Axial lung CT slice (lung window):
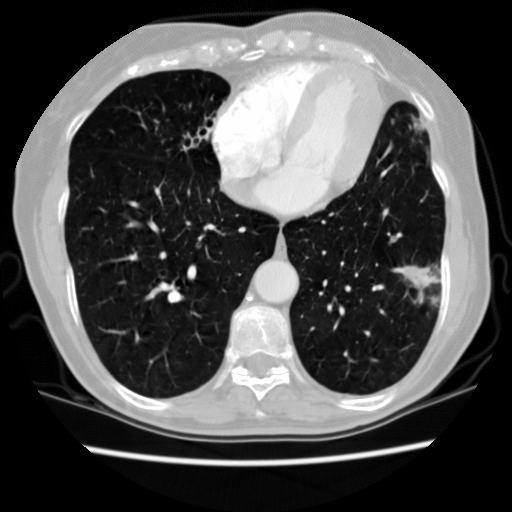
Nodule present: no